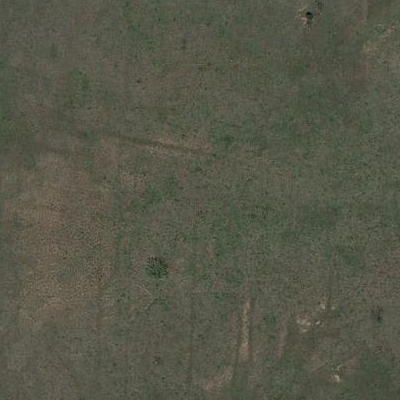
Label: aGrass